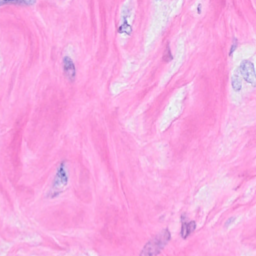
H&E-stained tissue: Breast